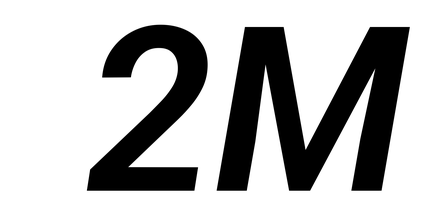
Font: Roboto-Italic_SemiBold_Italic